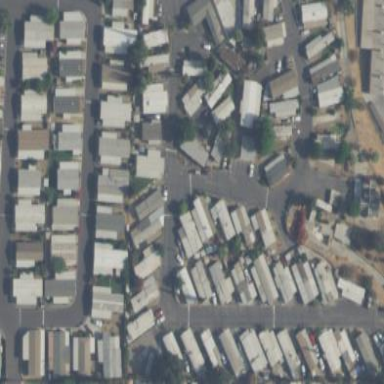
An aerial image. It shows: Residential area designated for trailer park. The area is enclosed by wall.